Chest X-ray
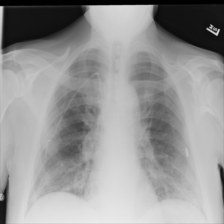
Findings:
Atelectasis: negative
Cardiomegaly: negative
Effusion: negative
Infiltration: negative
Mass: negative
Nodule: negative
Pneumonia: negative
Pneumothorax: negative
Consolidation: negative
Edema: negative
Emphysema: negative
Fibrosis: negative
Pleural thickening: negative
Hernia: negative